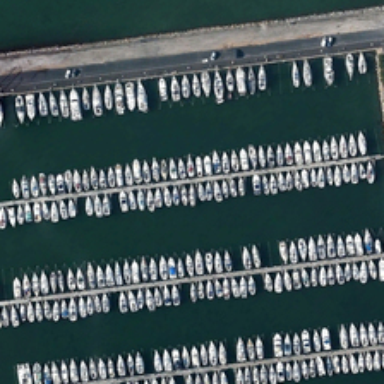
Near the harbor was full of white ships .